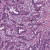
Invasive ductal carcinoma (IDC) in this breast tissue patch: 1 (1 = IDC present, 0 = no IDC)